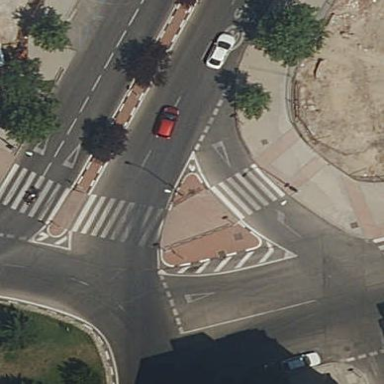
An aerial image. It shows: Traffic calming island.